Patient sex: F
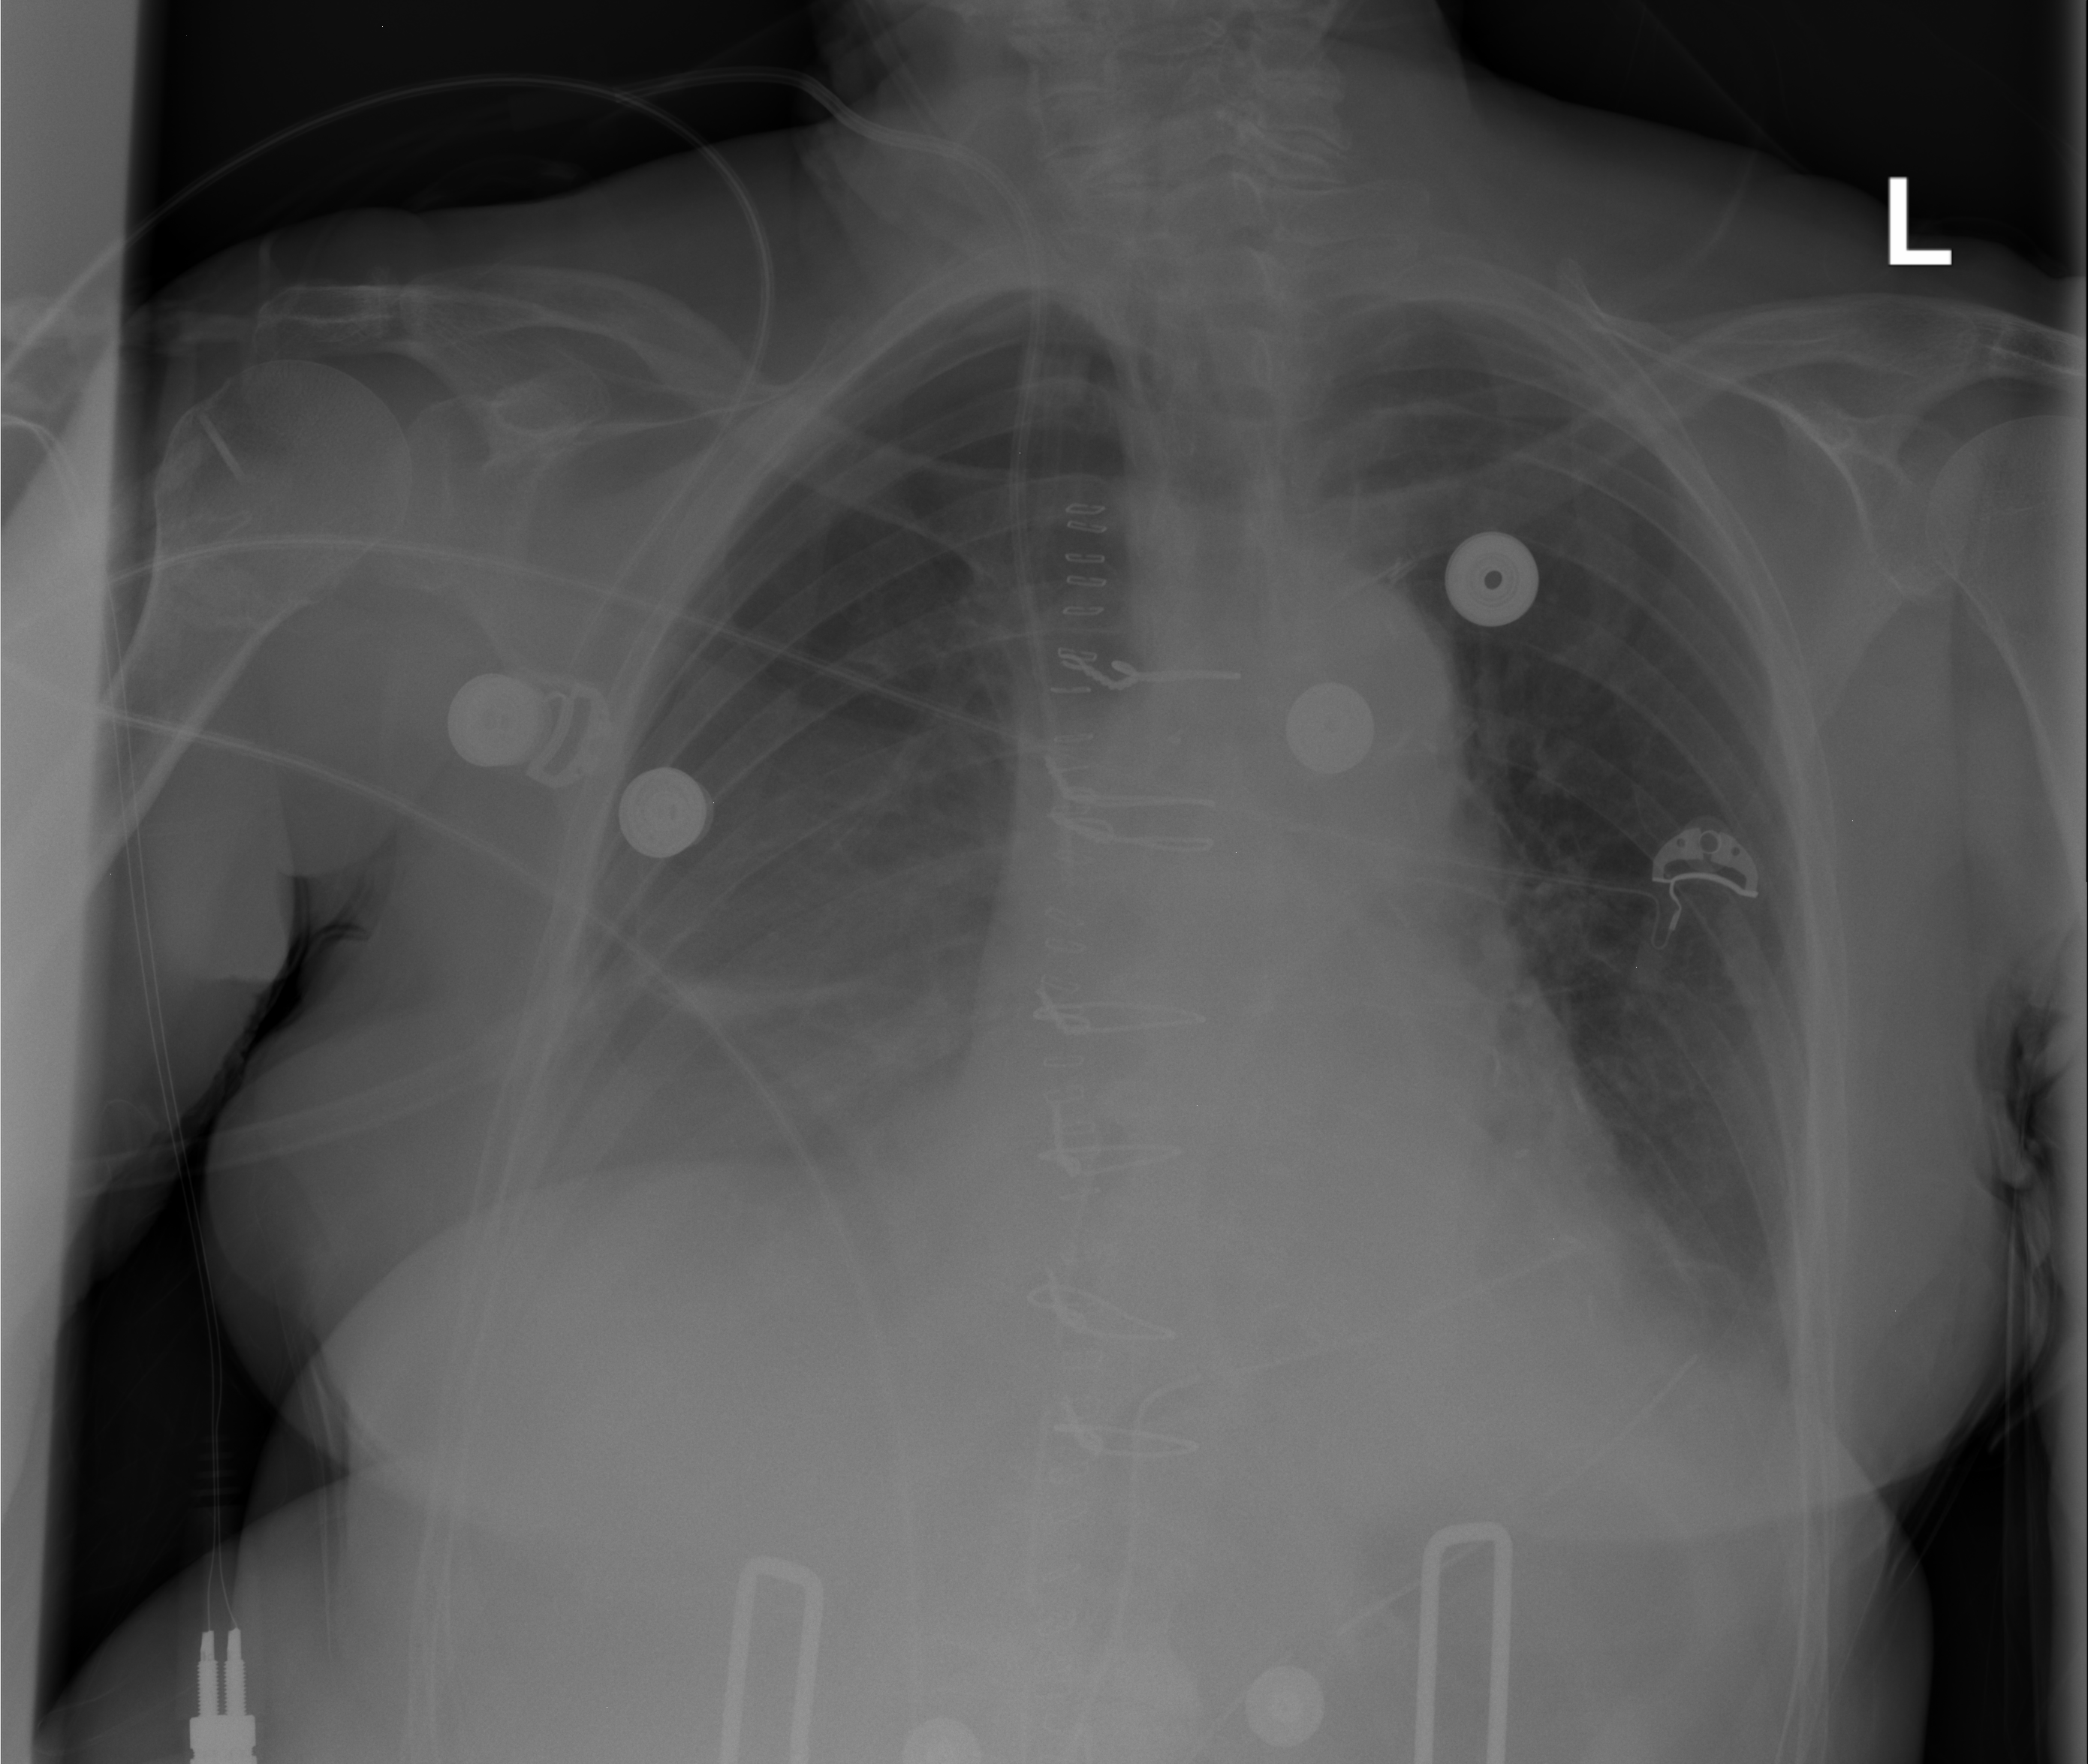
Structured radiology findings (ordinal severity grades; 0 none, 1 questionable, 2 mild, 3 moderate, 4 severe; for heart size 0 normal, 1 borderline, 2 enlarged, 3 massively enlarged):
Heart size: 1
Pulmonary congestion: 0
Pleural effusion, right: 2
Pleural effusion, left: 2
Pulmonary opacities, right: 0
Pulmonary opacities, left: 0
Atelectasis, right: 2
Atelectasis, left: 0